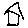
Label: house